Question: Acutally i'm doing a WPF application where user can select 'Image' from a panel. There are two 'Button' inside the panel (right arrow and left arrow). I'm not sure what is the name of the panel but i attach an image in my question. So, i want to ask how do i create the panel? Using a canvas and put the image inside the canvas? hm... and the buttons, I totally don't have any ideal how to do it.
p/s: i'm wpf newbie
Image:

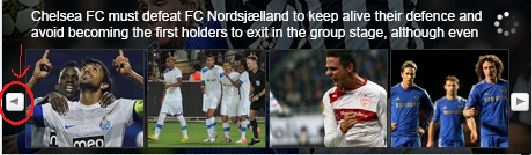
Answer: Here is one way to do it, using the standard ListBox control:
First, we need a pair of Previous/Next buttons and a ListBox. We make the ListBox lay out its items horizontally by changing its ItemsPanel:
'''
<DockPanel Width="200" >
<Button x:Name="_prev" Content="&lt;&lt;" />
<Button x:Name="_next" Content="&gt;&gt;" DockPanel.Dock="Right" />
<ListBox x:Name="_myList" Loaded="OnMyListLoaded" >
<ListBox.ItemsPanel>
<ItemsPanelTemplate>
<VirtualizingStackPanel Orientation="Horizontal" />
</ItemsPanelTemplate>
</ListBox.ItemsPanel>
<TextBlock Text="Image1 " />
<TextBlock Text="Image2 " />
<TextBlock Text="Image3 " />
<TextBlock Text="Image4 " />
<TextBlock Text="Image5 " />
<TextBlock Text="Image6 " />
<TextBlock Text="Image7 " />
</ListBox>
</DockPanel>
'''
In the ListBox' Loaded event, we use VisualTreeHelper to search through its <URL> and find its built-in ScrollViewer. Once we find it, we hook it up to the two buttons we created:
'''
private void OnMyListLoaded(object sender, RoutedEventArgs e)
{
var scroller = VisualTreeHelper.GetChild(VisualTreeHelper.GetChild(_myList, 0), 0) as ScrollViewer;
if (scroller != null)
{
_prev.Command = ScrollBar.LineLeftCommand;
_prev.CommandTarget = scroller;
_next.Command = ScrollBar.LineRightCommand;
_next.CommandTarget = scroller;
scroller.HorizontalScrollBarVisibility = ScrollBarVisibility.Hidden;
}
}
'''